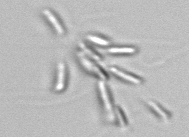
Label: Dinobryon